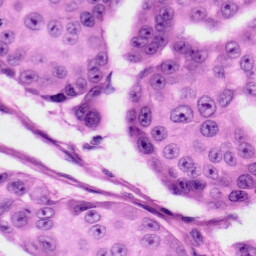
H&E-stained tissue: Skin